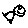
Label: fish